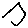
Label: hexagon